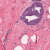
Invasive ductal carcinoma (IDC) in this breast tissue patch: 0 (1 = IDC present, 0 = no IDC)